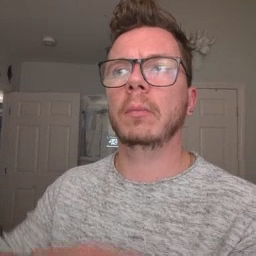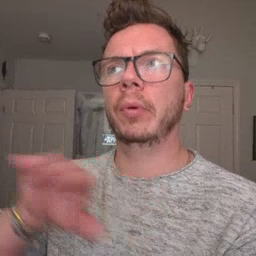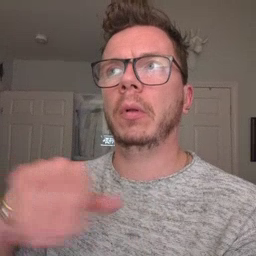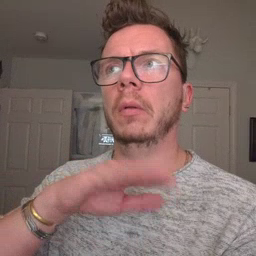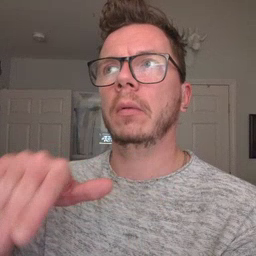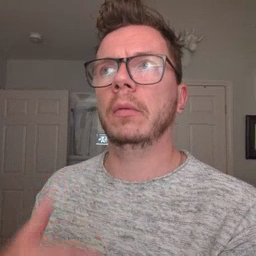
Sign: pool